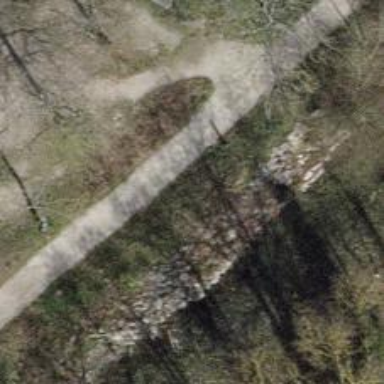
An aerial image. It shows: Footway with surface of fine gravel.